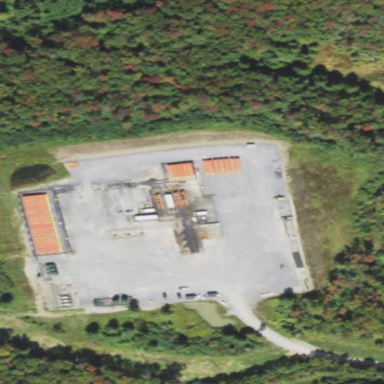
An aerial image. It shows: Industrial area dedicated to fracking.